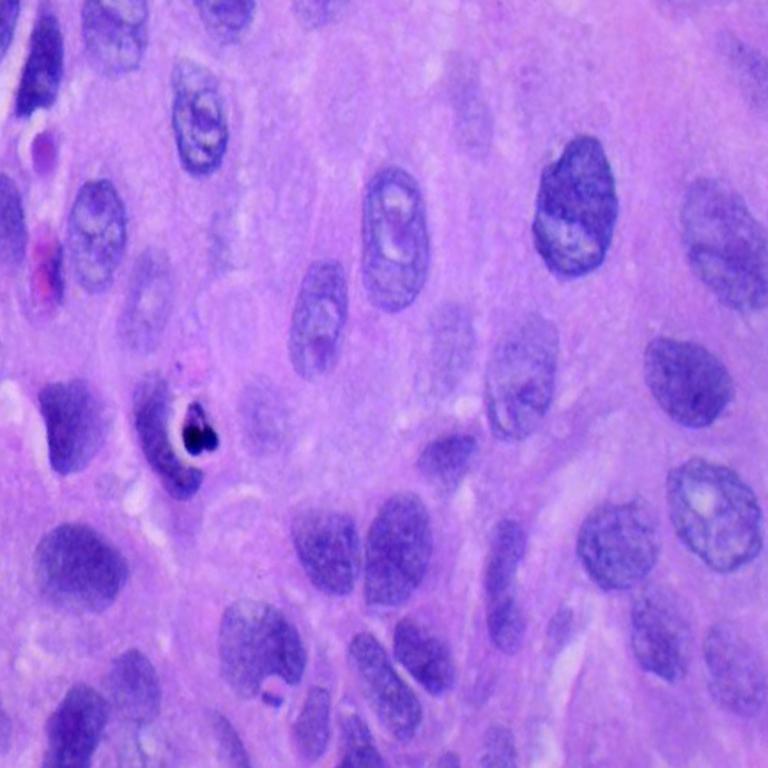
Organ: lung
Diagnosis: squamous carcinomas